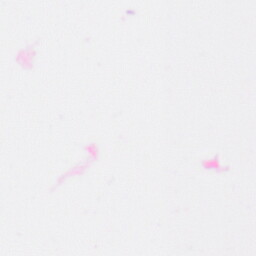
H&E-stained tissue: Colon